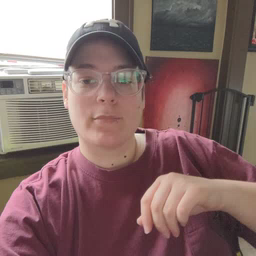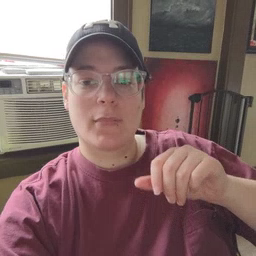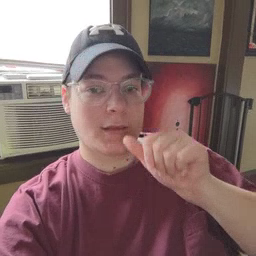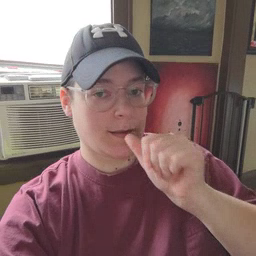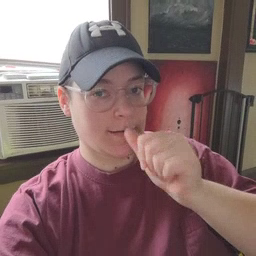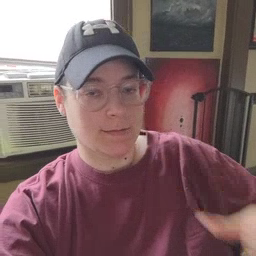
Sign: nuts